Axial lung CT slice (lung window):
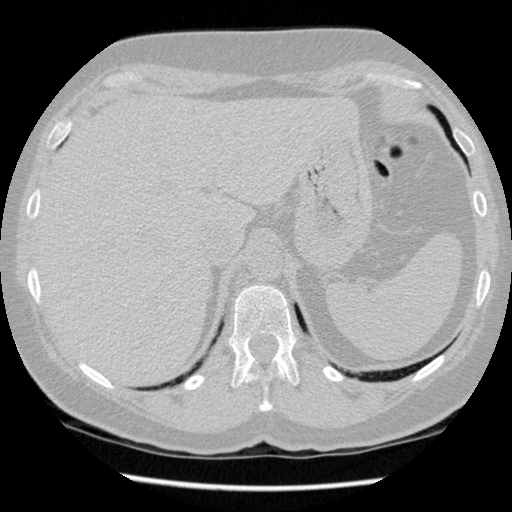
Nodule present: no